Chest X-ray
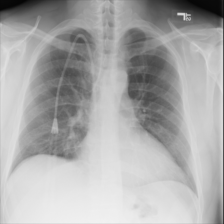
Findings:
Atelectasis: negative
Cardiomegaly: negative
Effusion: negative
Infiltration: negative
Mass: negative
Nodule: negative
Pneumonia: negative
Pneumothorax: negative
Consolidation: negative
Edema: negative
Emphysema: negative
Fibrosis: negative
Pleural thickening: negative
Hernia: negative